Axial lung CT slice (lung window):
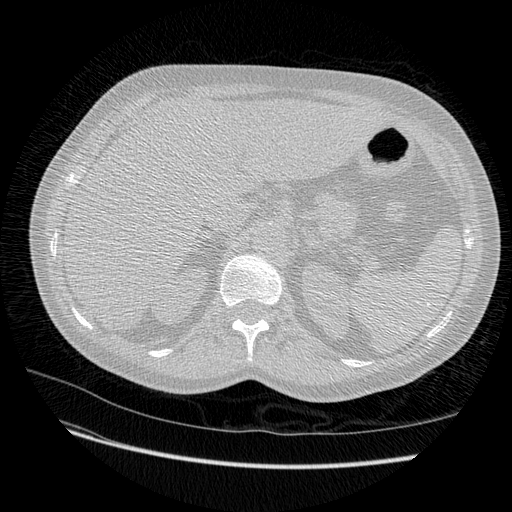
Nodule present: no